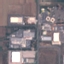
Land use / land cover: Industrial